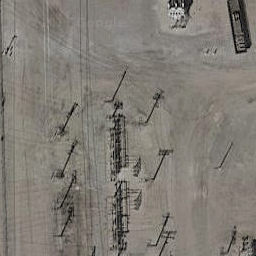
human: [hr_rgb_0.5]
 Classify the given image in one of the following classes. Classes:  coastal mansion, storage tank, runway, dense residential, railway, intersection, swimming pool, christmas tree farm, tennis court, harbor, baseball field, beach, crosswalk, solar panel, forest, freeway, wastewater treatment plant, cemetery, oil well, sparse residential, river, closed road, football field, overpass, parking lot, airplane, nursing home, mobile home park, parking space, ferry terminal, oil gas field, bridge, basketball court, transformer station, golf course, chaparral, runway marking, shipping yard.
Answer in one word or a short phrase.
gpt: transformer station